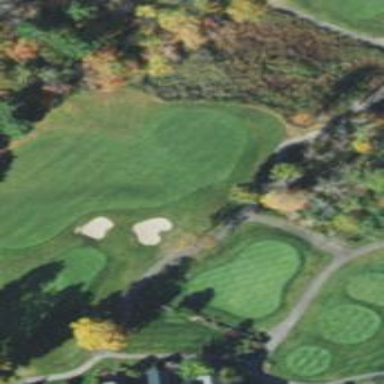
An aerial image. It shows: Grassy area designated as golf fairway.